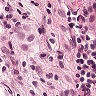
Metastatic tissue present: yes